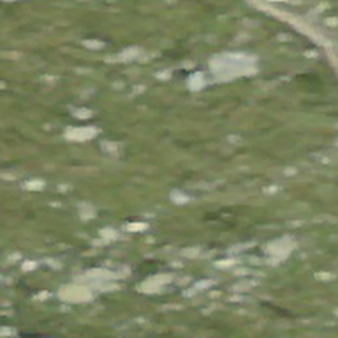
Label: other